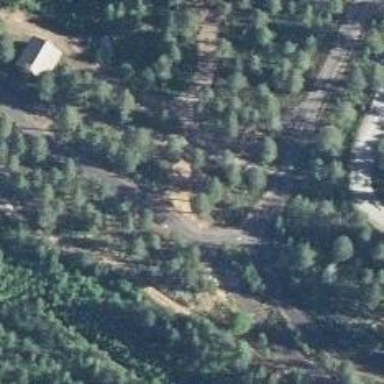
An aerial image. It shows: Disc golf basket.